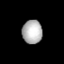
Tissue: lung
Cell type: Others
Senescence score: 0.5727
Nuclear area (px): 468
Mean DAPI intensity: 178.468